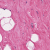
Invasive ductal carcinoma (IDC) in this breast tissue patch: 0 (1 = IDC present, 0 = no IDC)